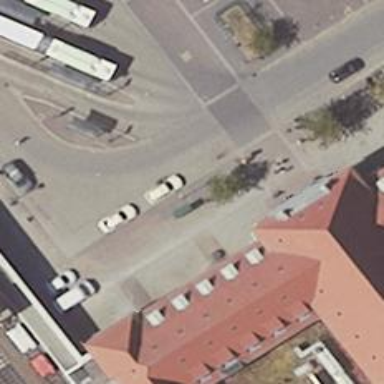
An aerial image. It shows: Alleyway designated as service road.